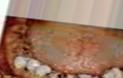
Condition: Caries